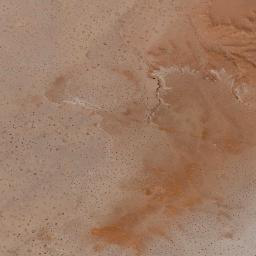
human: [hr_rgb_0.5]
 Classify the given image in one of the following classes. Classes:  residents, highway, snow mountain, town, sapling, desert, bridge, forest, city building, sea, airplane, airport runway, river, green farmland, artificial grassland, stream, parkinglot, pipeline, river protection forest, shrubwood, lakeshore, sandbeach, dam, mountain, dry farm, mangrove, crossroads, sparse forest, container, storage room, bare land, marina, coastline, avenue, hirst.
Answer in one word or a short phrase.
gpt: desert